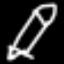
Label: pencil